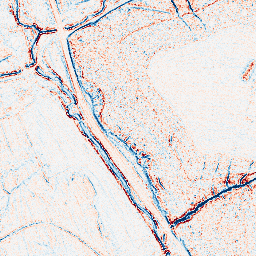
Category: edge_preserving
Decomposition family: bilateral
Decomposition parameters: d: 5
sigma_color: 25
sigma_space: 50
Upsampling method: sinc_hamming
Upsampling parameters: scale: 8
kernel_size: 16
Upsampling scale: 8